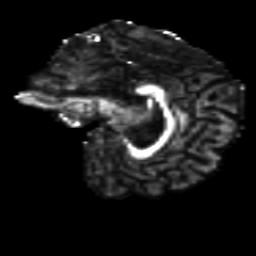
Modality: FA
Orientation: sagittal
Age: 30
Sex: female
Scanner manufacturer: siemens
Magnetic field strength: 3 T
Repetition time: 8.6 s
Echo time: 0.095 s